Question: Is there any way to change the style ui of the asp.net checkbox.
I tried this:
'''
.cabeceraCheckBoxNormal
{
background:url("../../../ig_res/Default/images/ig_checkbox_off.gif") no-repeat;
clear:left;
margin:0;
padding:0;
}
'''
but the result is not what i looking for. Because the image appears near the control, and i can see the normal style near the image.
Like this
Edit:
I decided to inspect the html generated and I saw that the ID set on asp checkbox is set to a span, and inside this is the input type checkbox...
so I change the style to this:
'''
input[type="checkbox"]
{
background:url("../../../ig_res/Default/images/ig_checkbox_off.gif") no-repeat;
background-position: 3px 2px;
display:block;
clear:left;
margin:0;
padding:0;
}
'''
But nothing happens
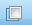
Answer: By far the best way to get a customised checkbox effect is to add a '<label>' element linked with the checkbox via the 'for' attribute. Then hide the checkbox and style the label's 'before' pseudo-element as your checkbox instead.
Something like this:
'''
<input type='checkbox' id='myCheck'><label for='myCheck'>Magic!</label>
'''
with css:
'''
#myCheck { visibility: hidden; }
input[type=checkbox] + label::before {
display:block;
content:url('ig_checkbox_off.gif');
position:relative;
}
input[type=checkbox]:checked + label::before {
content:url('ig_checkbox_on.gif');
}
'''
I've created a jsFiddle example to demonstrate: <URL>
Hope that helps.